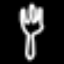
Label: fork